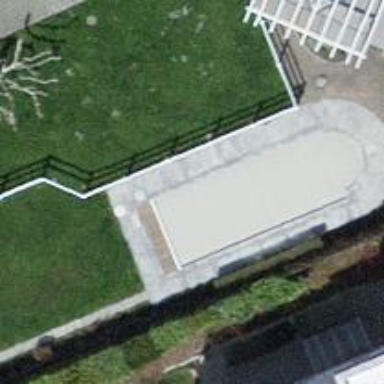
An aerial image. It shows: Swimming pool located in leisure land.